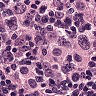
Metastatic tissue present: yes